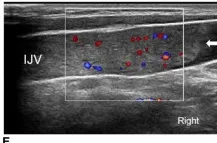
(E) A sagittal ultrasound image illustrates a single, solid tumor thrombus with consistent echo features in the right innominate vein, evidently showcasing increased blood flow within the thrombus.
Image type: radiology (ultrasound)